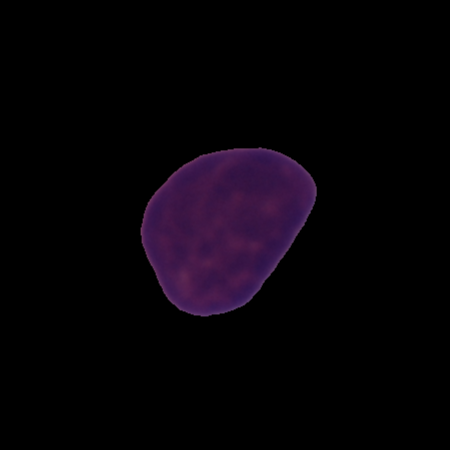
Label: healthy